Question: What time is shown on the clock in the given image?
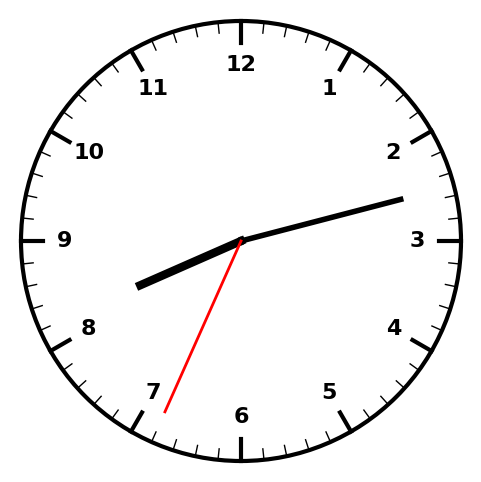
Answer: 08:12:34